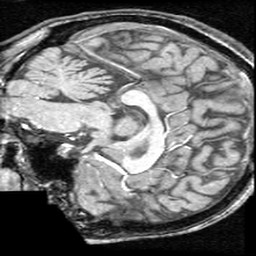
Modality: T1w
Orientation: sagittal
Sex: female
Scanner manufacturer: ge
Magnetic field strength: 1.5 T
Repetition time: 21 s
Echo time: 0.008 s